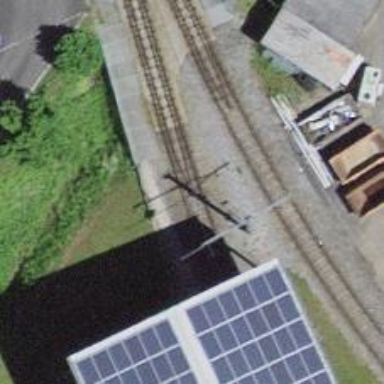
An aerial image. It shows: Narrow-gauge railway with one track. The electrification is done using contact line. It is spur service.